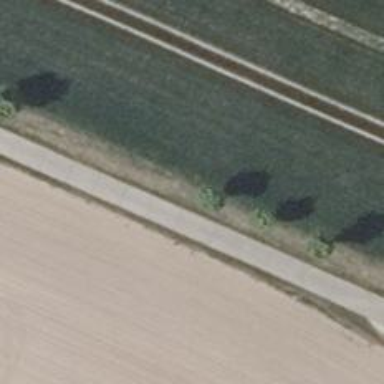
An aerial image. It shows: Row of deciduous broadleaved trees.